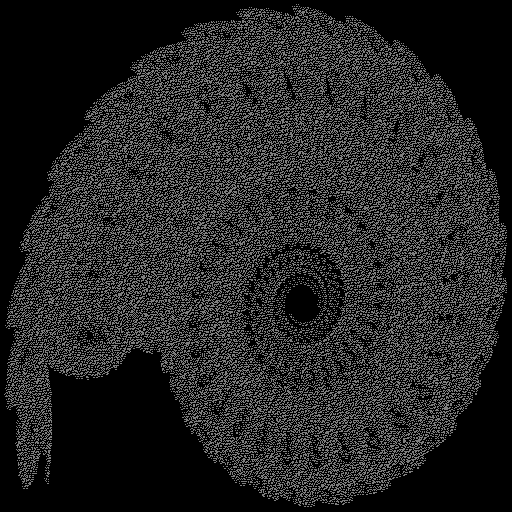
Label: ammonite